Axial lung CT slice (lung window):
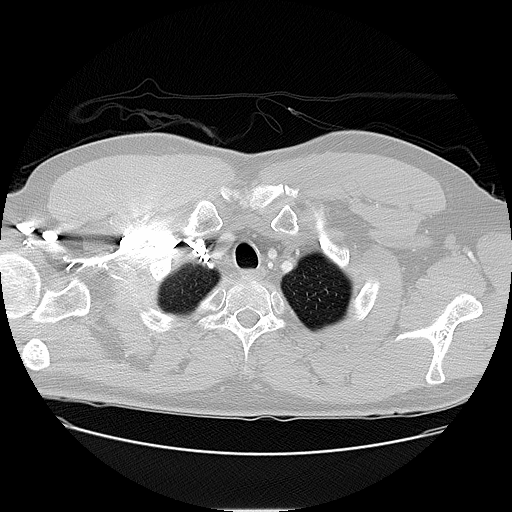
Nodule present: no